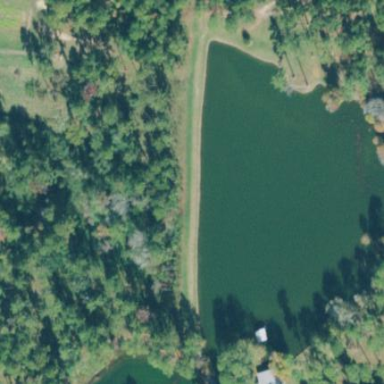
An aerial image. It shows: Reservoir of natural water.